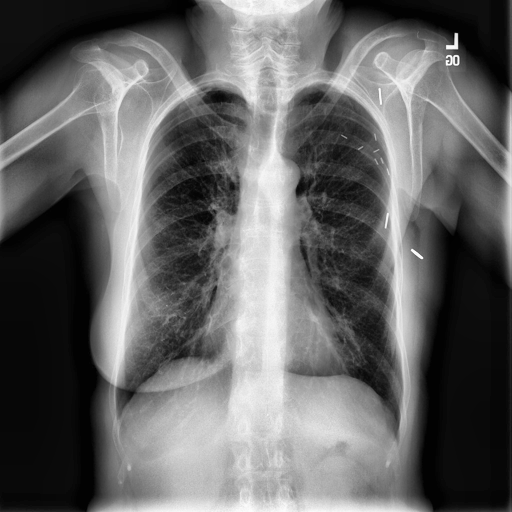
Finding: NORMAL